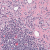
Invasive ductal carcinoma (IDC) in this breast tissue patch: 0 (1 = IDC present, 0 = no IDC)